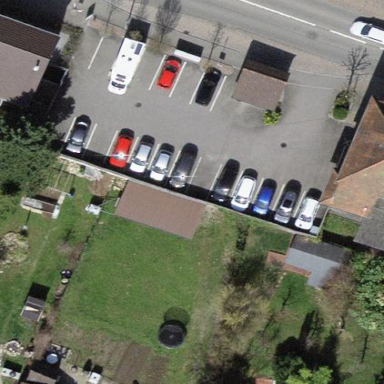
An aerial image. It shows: Parking area.